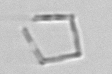
Label: Nanoneis